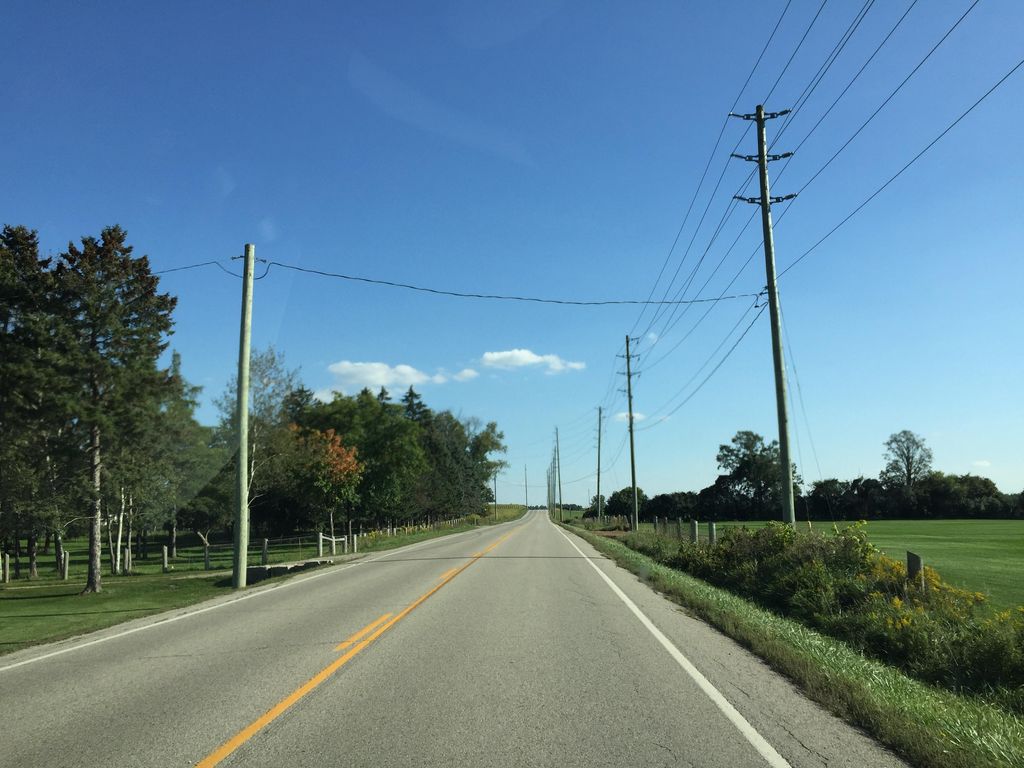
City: kitchener-waterloo